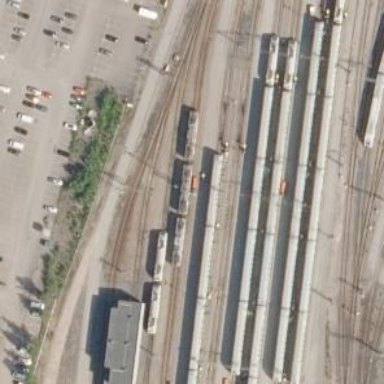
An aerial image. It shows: Rail yard with electrified contact lines for railway operations.